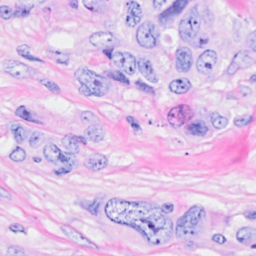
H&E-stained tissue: Breast